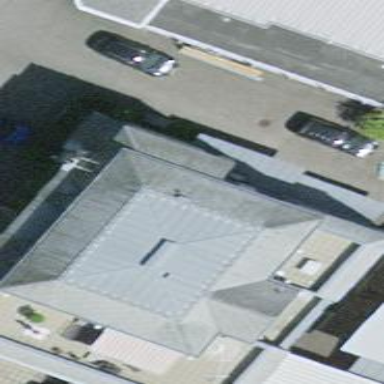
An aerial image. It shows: View of roof of building.